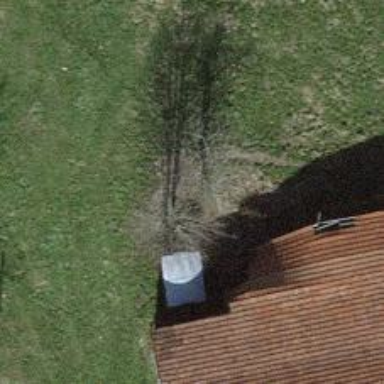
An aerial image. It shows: Single tag "natural: tree."